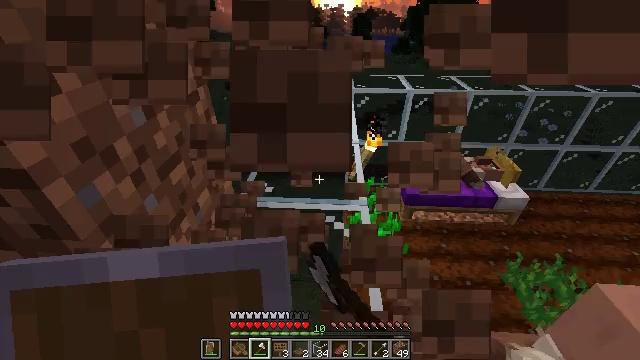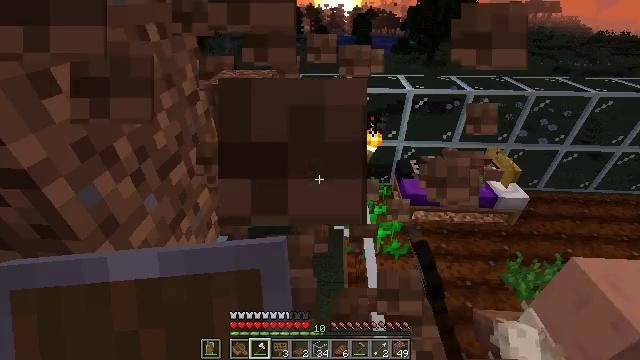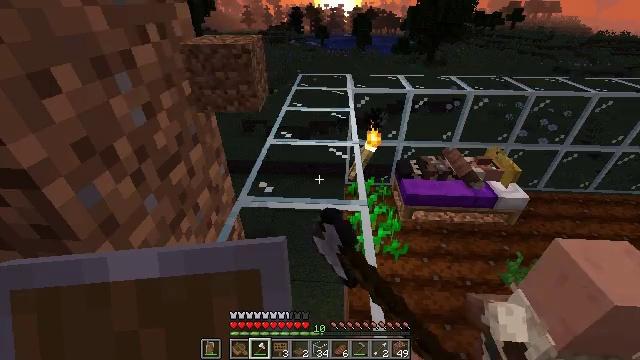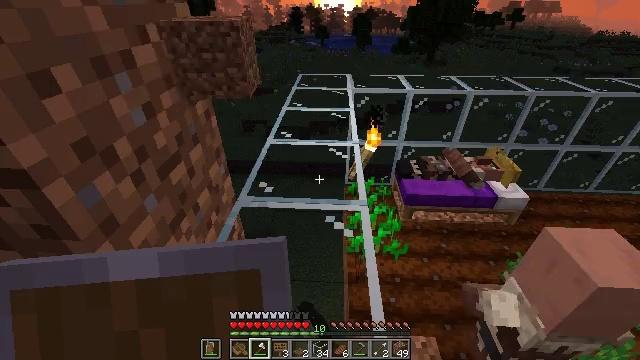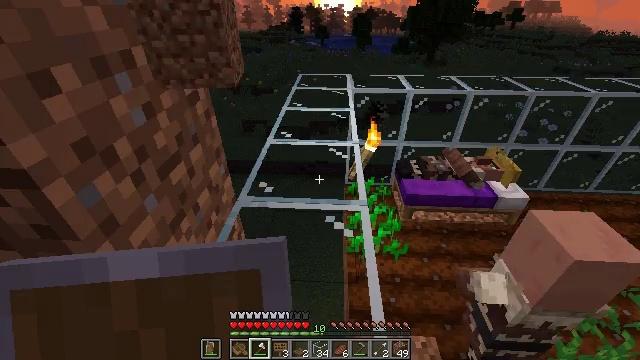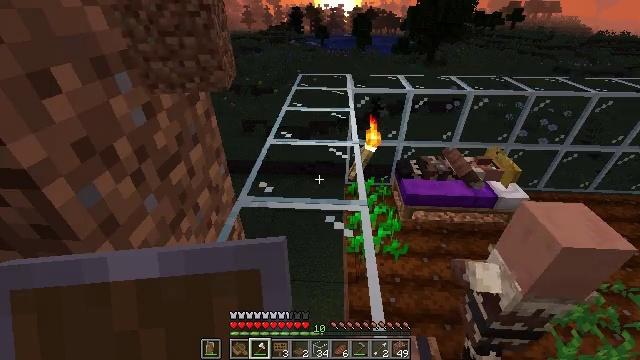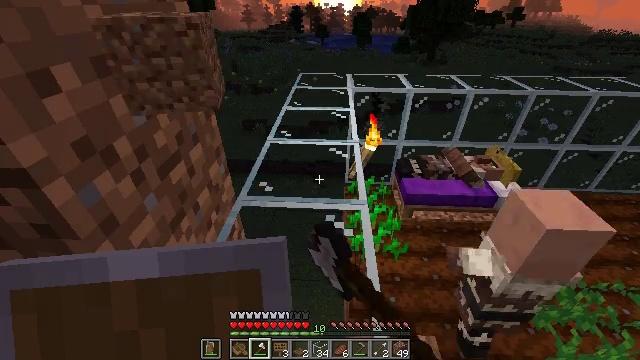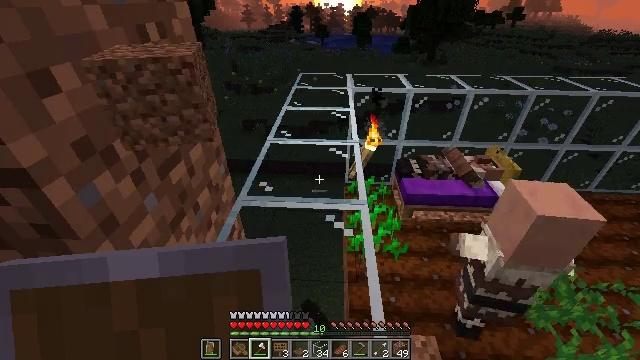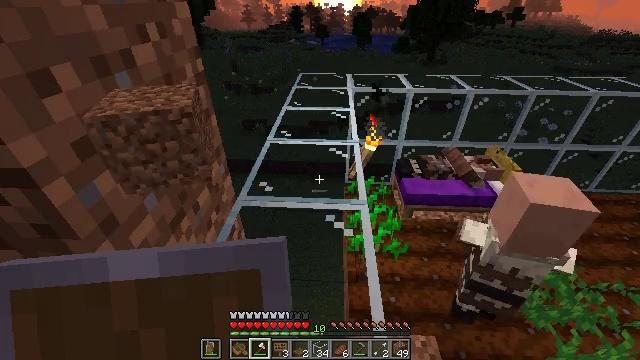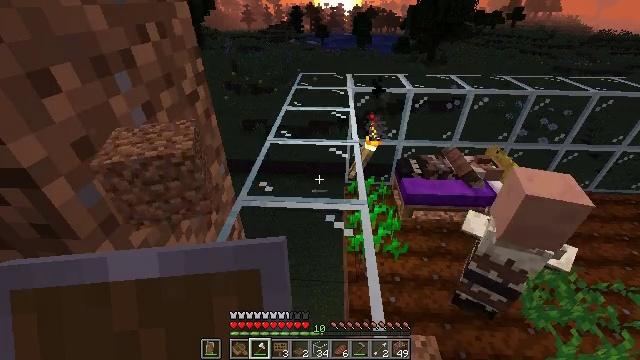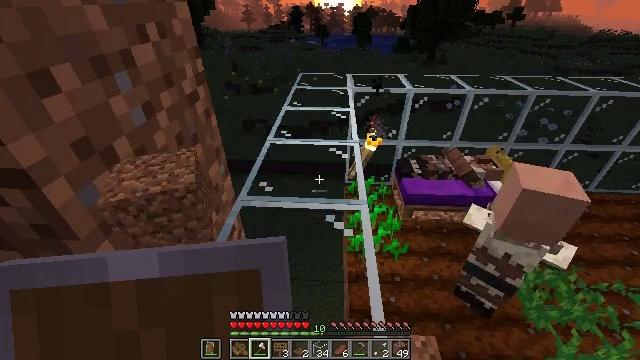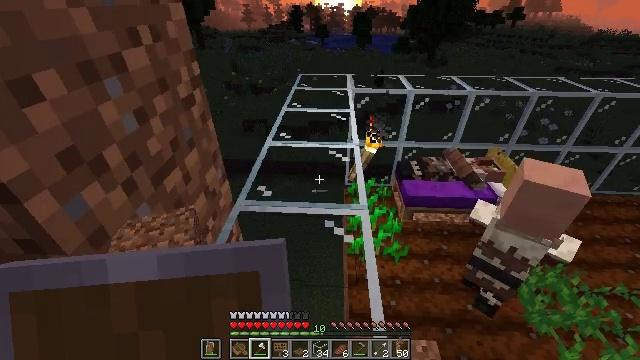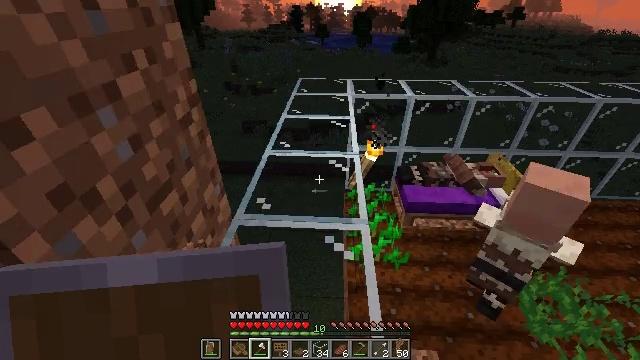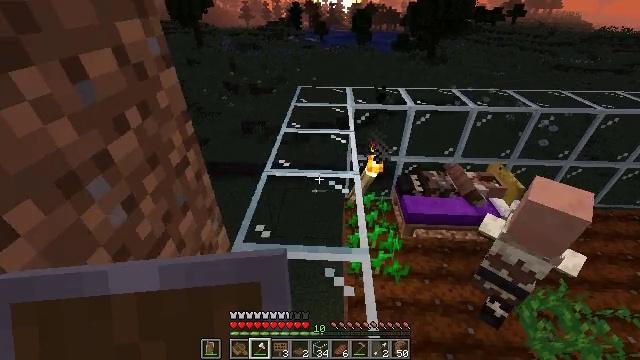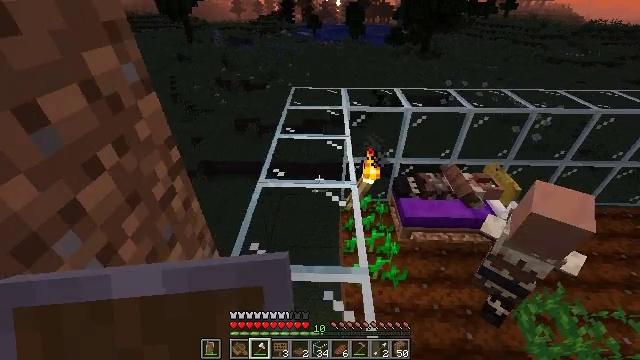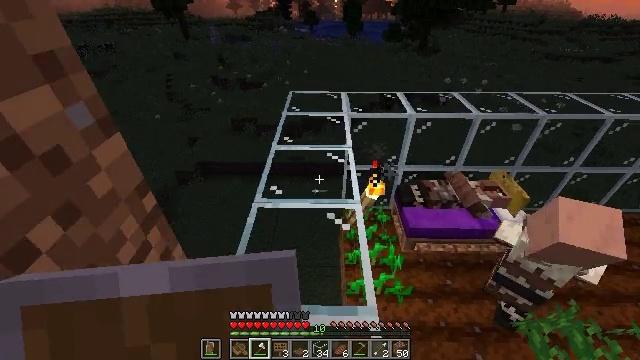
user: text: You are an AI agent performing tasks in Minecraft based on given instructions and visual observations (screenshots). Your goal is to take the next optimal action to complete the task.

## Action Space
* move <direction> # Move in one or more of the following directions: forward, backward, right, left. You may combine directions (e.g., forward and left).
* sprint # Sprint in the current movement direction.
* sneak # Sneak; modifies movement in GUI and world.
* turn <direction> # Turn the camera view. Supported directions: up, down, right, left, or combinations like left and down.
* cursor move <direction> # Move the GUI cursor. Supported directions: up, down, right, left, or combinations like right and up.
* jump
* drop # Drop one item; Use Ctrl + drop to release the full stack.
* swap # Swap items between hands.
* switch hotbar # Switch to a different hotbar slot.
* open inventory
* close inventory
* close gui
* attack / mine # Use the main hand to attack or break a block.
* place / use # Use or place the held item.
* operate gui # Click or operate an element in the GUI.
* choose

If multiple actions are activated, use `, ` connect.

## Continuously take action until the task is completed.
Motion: motion action
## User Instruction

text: Take down the purple bed.
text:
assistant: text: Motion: sneak, attack / mine
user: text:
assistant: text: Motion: sneak, attack / mine
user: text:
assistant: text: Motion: sneak, attack / mine
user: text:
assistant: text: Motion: sneak, attack / mine
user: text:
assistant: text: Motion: sneak, attack / mine
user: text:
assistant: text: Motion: sneak, attack / mine
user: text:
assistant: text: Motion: sneak
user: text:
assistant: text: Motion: sneak
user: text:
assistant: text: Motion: sneak
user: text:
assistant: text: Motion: move forward, sneak
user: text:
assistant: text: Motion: move forward
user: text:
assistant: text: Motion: move forward
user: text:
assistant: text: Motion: move forward
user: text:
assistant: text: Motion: move forward, turn right and down
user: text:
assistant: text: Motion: move forward
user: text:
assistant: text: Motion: move forward
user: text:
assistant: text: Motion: move forward
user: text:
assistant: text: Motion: move forward
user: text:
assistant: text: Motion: move forward
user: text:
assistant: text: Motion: move forward
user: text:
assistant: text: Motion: move forward
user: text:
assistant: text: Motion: move forward
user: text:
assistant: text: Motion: move forward
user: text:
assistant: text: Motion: move forward
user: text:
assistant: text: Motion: move forward
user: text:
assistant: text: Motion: move forward
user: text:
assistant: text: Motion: move forward, turn right and down
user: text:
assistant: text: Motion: move forward, sneak, turn right and down
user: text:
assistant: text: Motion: move forward, sneak, turn right and down
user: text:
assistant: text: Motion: sneak, turn right and down